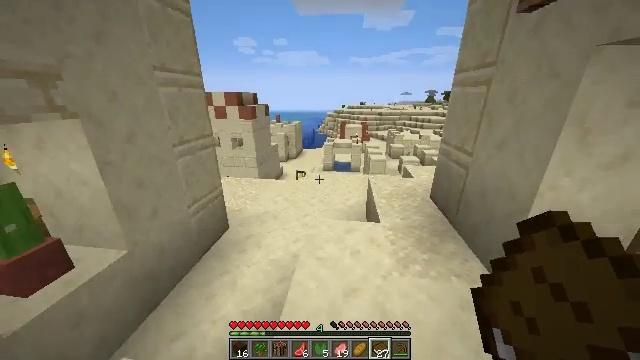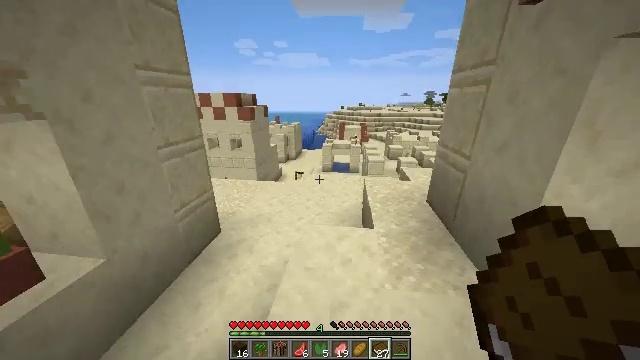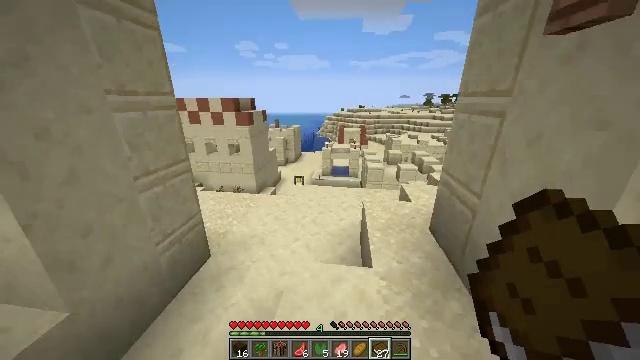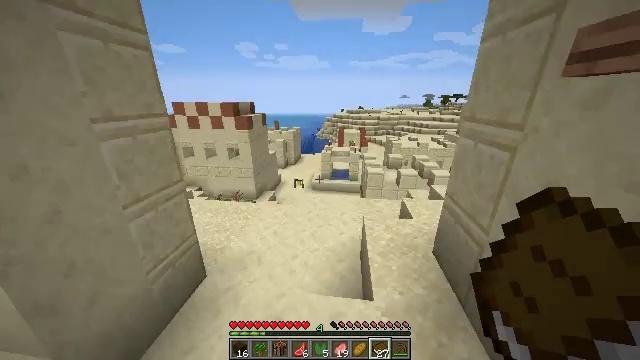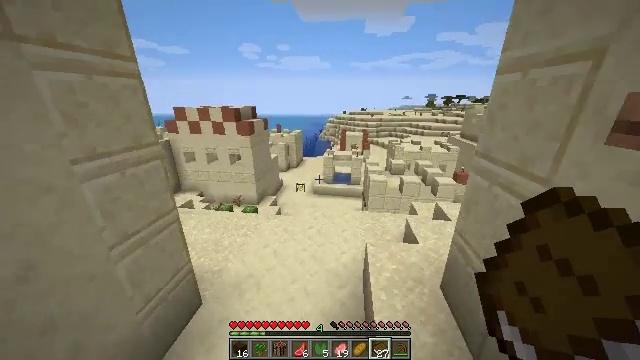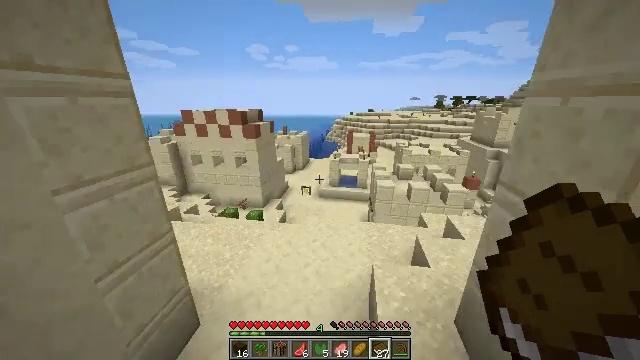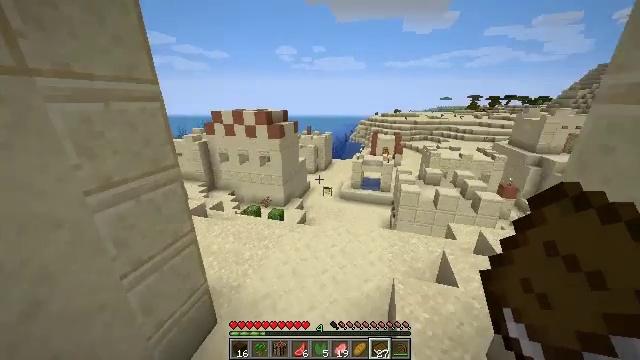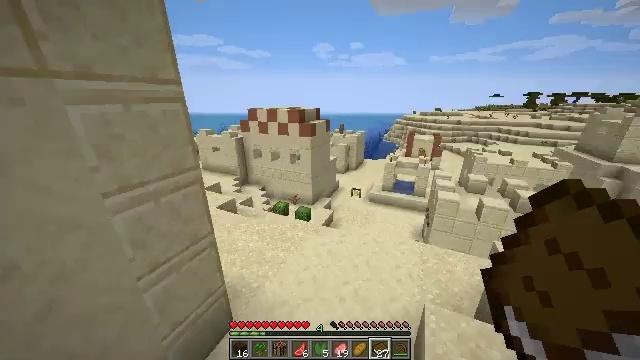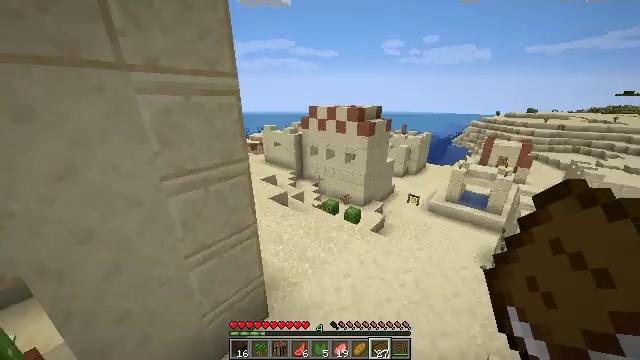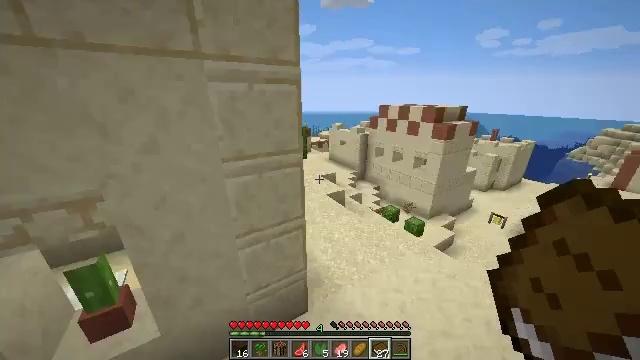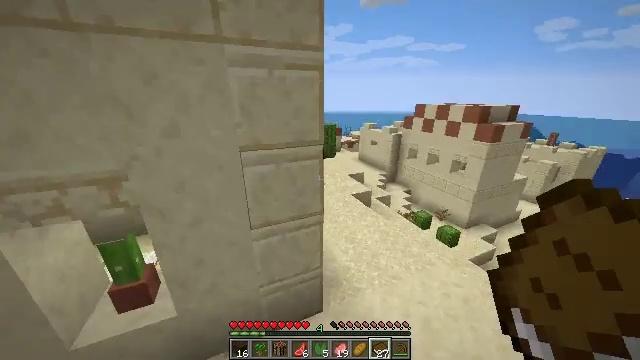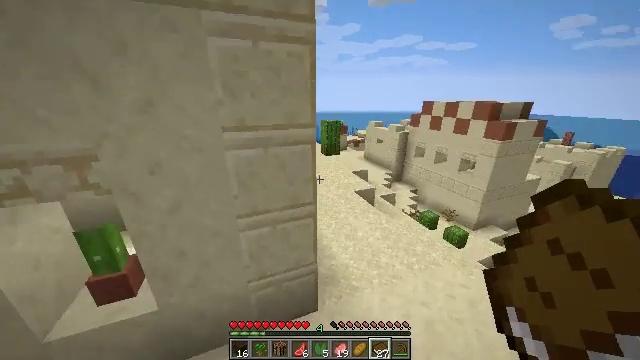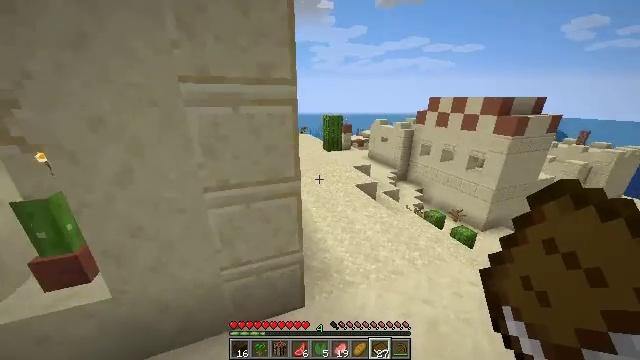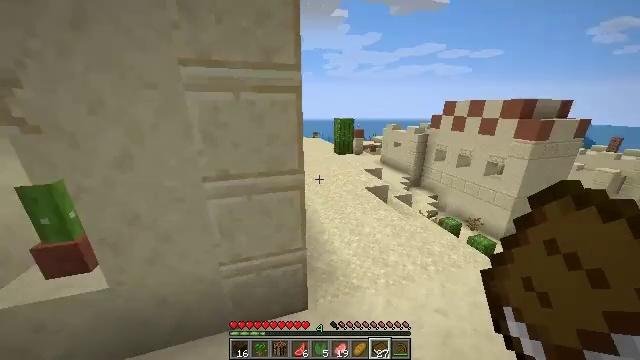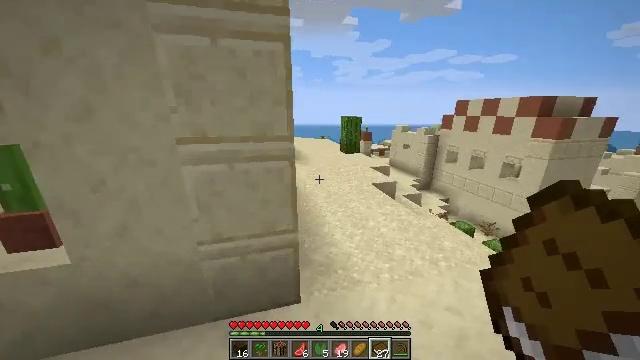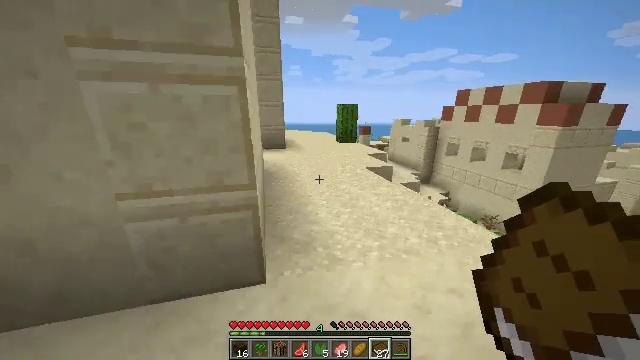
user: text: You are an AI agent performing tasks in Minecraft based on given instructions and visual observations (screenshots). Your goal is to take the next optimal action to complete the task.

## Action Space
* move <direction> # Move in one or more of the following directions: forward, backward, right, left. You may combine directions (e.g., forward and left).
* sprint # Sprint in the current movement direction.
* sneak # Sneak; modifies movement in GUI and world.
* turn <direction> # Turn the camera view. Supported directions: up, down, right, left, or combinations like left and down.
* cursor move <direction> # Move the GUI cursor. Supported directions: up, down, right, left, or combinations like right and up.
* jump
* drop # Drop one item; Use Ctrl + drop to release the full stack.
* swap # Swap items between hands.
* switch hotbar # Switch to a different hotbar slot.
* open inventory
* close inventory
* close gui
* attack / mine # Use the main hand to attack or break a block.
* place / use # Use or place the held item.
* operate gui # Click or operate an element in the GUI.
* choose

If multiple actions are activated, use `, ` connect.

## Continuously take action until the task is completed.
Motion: motion action
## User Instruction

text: Drop a cactus.
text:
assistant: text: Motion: move forward
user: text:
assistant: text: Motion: move forward, jump
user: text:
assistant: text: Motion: move forward, jump
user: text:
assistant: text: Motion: move forward, jump
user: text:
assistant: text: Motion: move forward, turn left, jump
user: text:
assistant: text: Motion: move forward, turn left, jump
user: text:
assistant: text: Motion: move forward, turn left, jump
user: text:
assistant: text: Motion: move forward, turn left
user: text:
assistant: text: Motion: move forward, turn left
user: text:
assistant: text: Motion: move forward, turn left
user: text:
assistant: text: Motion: move forward, turn left
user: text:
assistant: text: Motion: move forward, turn left
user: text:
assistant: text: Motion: move forward, turn left and up
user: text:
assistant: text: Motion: move forward, turn left and up, jump
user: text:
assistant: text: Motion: move forward, jump
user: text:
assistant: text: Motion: move forward, jump
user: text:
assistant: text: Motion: move forward, jump
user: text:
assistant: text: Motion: move forward, jump
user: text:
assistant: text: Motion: move forward and move right, jump
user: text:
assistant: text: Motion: move forward and move right, turn left
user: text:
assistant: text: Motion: move forward and move right, turn left
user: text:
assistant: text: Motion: move forward and move right, turn left
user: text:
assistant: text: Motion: move forward, turn left
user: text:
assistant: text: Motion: move forward, sprint, turn left
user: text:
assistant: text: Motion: move forward, sprint, turn left
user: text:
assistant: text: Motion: move forward, sprint, turn left
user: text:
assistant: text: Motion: move forward, sprint, turn left, jump
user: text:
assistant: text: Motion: move forward, turn left, jump
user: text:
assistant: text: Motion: move forward, turn left, jump
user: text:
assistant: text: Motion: move forward, turn left, jump